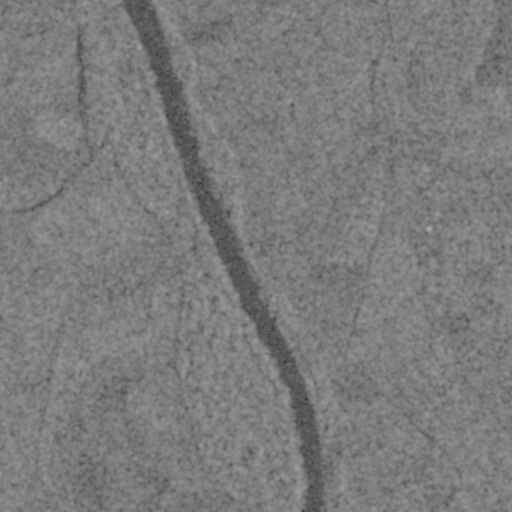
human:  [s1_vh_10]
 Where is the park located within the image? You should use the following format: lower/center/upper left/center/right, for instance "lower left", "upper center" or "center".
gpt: The park is located in the upper right of the image.
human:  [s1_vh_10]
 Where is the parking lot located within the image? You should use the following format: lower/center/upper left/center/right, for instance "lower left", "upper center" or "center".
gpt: The parking lot is located in the lower center of the image.
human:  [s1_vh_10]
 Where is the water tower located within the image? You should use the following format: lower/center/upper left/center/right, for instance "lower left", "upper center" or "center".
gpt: The water tower is located in the center right of the image.
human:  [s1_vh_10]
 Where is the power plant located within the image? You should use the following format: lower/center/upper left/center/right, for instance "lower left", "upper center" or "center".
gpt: There is no power plant in the image.

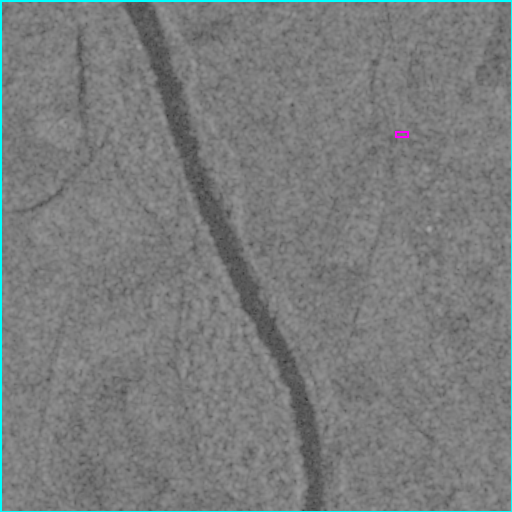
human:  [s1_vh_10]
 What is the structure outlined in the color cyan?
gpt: The structure outlined in cyan is a crop field.
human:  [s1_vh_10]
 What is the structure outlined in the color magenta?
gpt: The structure outlined in magenta is a park.
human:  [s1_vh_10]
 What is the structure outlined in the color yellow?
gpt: There is no yellow outline.